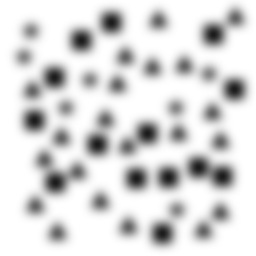
Squares: 14
Triangles: 21
Stars: 7
Total shapes: 42